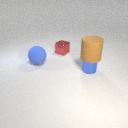
small blue metal cylinder to the right of large blue rubber sphere